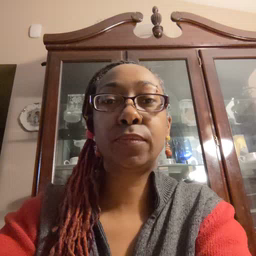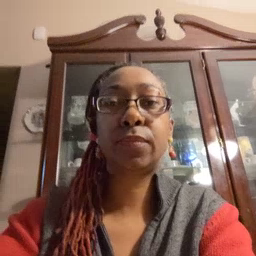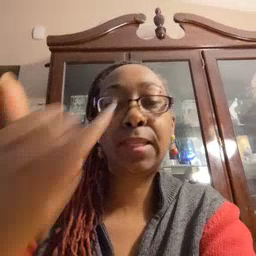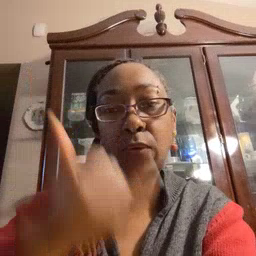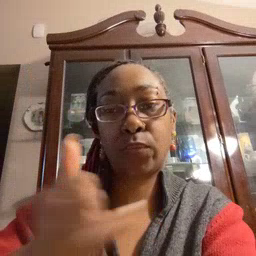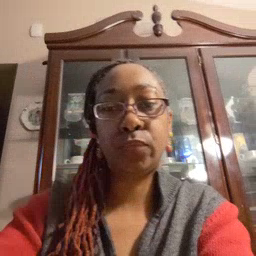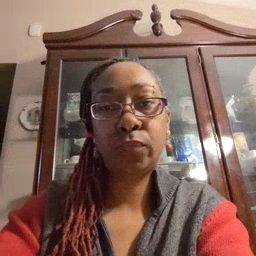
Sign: now